Platform: macOS
Application: Arc Browser
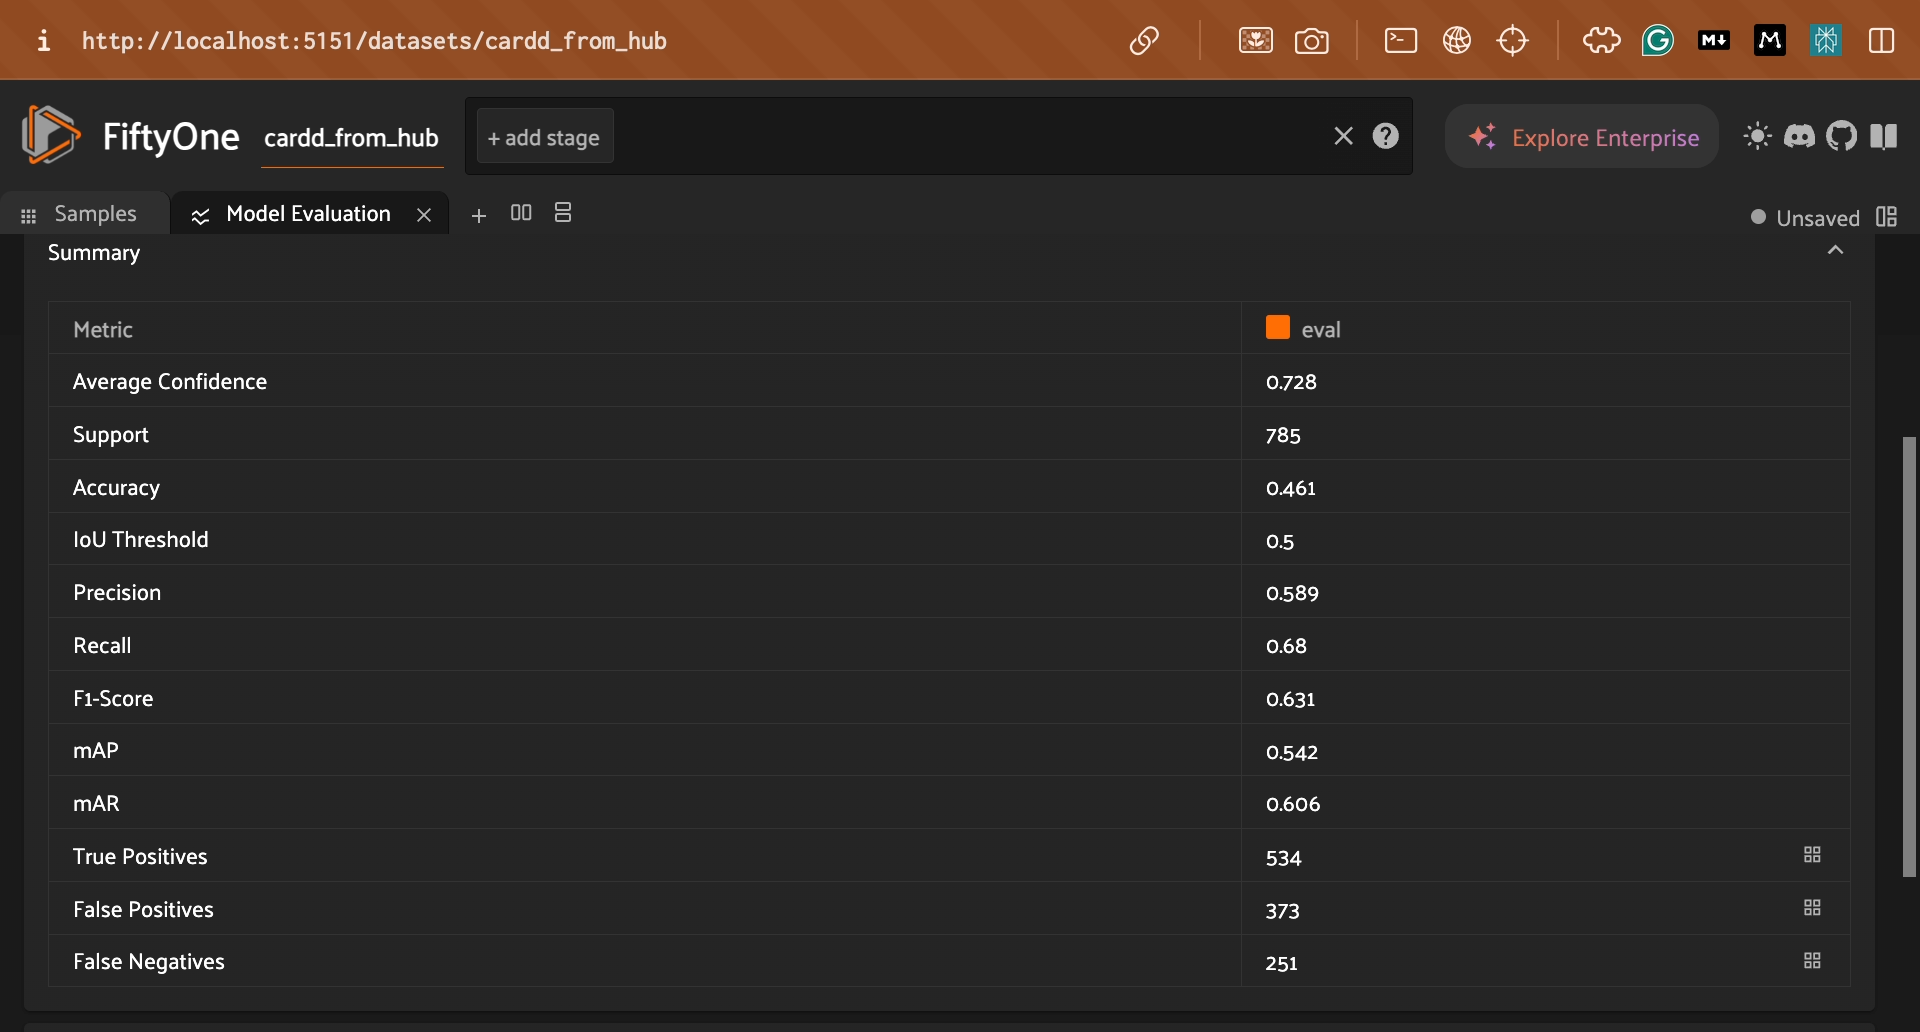
task_description: Load True Positives labels in the Samples panel
action_type: click
element_info: Icon
steps_since_start: 1